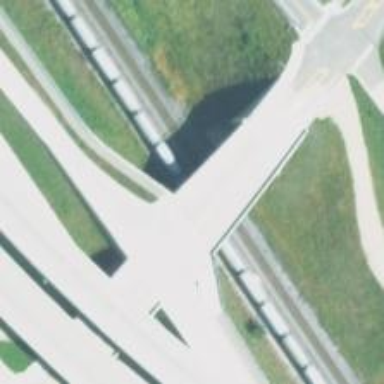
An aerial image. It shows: Marked asphalt cycleway with crossing.